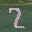
Label: 2